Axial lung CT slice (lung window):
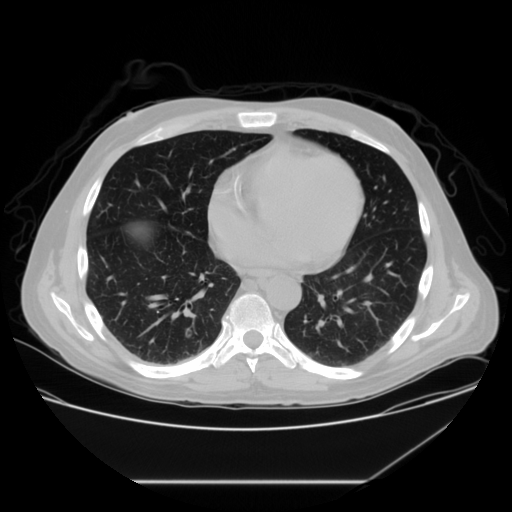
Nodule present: yes
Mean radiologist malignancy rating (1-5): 3.333